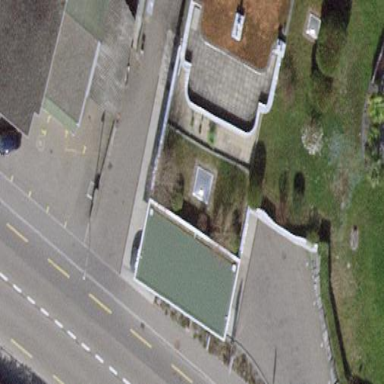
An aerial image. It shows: View of roof of building.